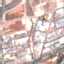
Land use / land cover class: Industrial